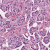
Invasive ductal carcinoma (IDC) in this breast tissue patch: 1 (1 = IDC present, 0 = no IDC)